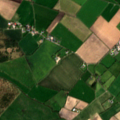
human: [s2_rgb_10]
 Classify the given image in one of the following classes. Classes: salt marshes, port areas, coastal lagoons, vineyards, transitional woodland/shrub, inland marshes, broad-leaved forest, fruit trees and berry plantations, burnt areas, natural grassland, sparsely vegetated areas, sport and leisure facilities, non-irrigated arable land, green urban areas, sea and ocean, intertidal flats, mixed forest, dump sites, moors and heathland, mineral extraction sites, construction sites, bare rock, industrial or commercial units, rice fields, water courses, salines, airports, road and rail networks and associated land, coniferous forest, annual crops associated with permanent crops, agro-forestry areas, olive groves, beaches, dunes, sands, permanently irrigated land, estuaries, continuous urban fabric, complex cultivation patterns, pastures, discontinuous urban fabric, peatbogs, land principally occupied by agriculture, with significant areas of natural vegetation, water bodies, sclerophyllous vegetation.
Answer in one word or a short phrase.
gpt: non-irrigated arable land, complex cultivation patterns, coniferous forest, transitional woodland/shrub